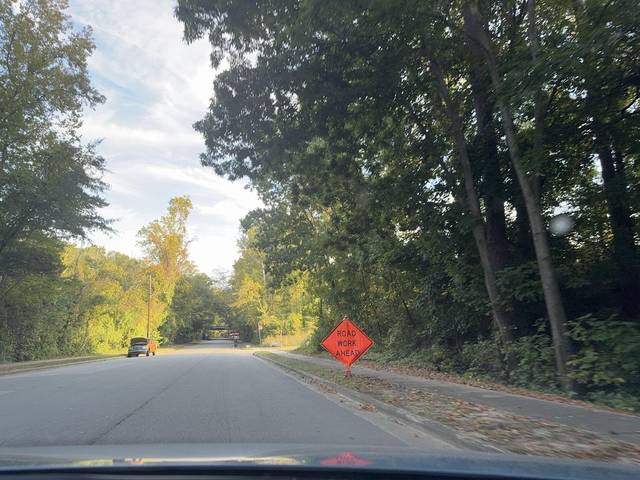
Region: United States
Coordinates: 35.756, -78.623